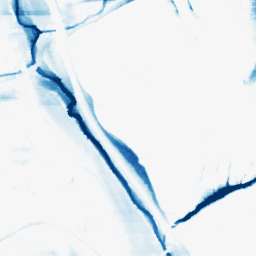
Category: morphological
Decomposition family: morphological_rect
Decomposition parameters: operation: closing
width: 50
height: 10
Upsampling method: quintic
Upsampling parameters: scale: 2
Upsampling scale: 2